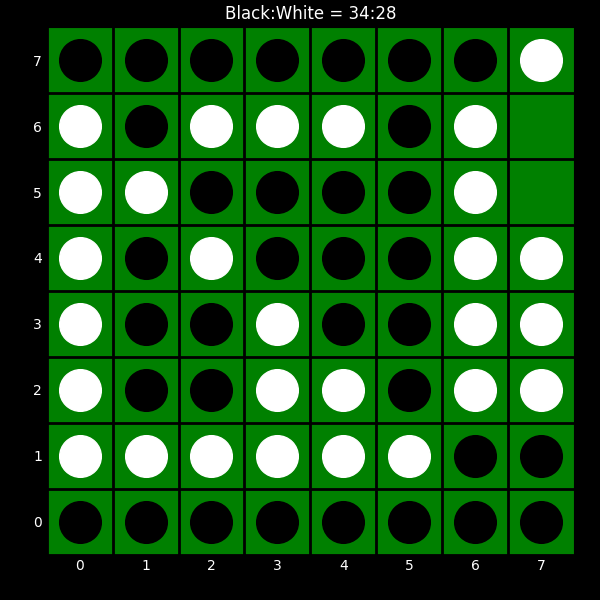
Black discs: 34
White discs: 28